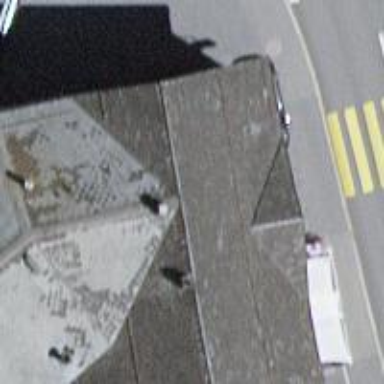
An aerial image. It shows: Restaurant.